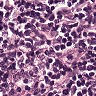
Metastatic tissue present: no